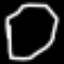
Label: octagon